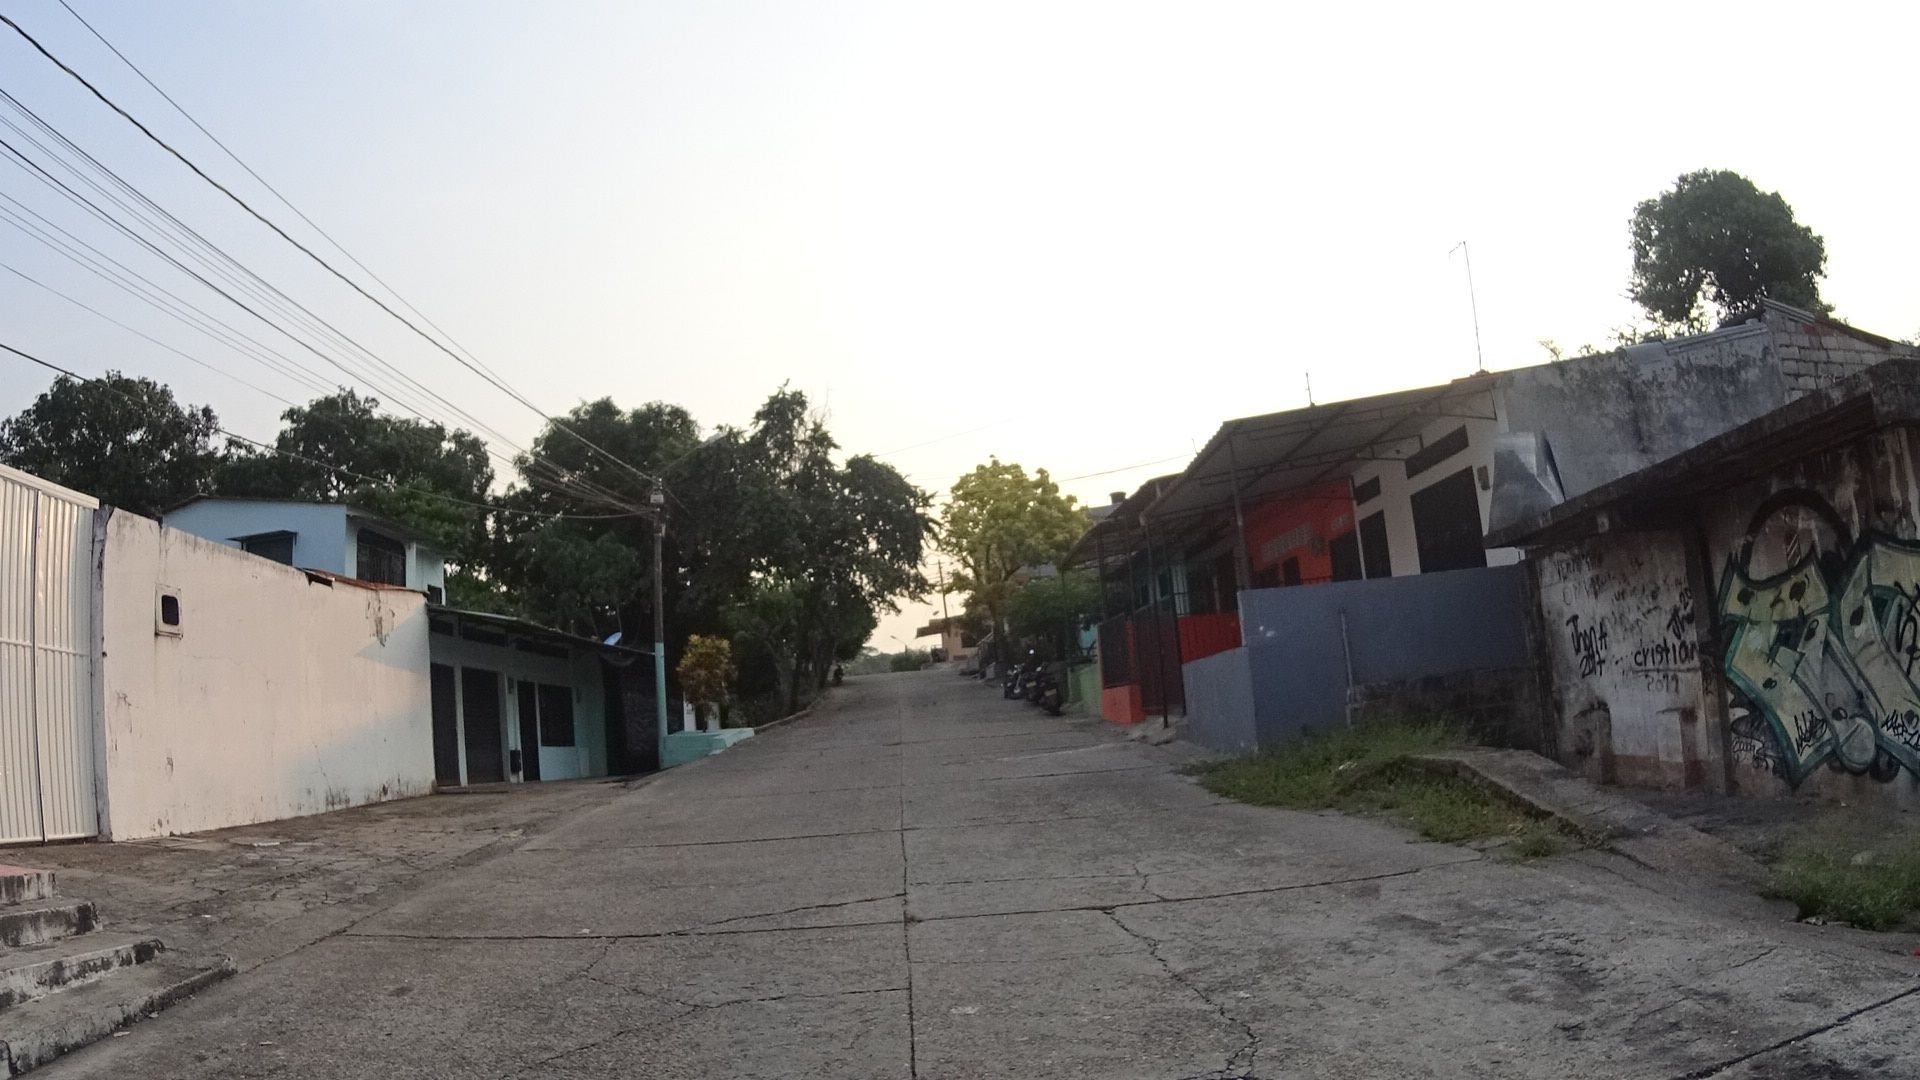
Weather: clear
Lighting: day
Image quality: good
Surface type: walking surface
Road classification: residential
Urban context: dense urban cluster
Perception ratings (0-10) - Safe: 0.56, Lively: 0.67, Beautiful: 1.33, Boring: 2.91, Depressing: 8.73, Wealthy: 0.31